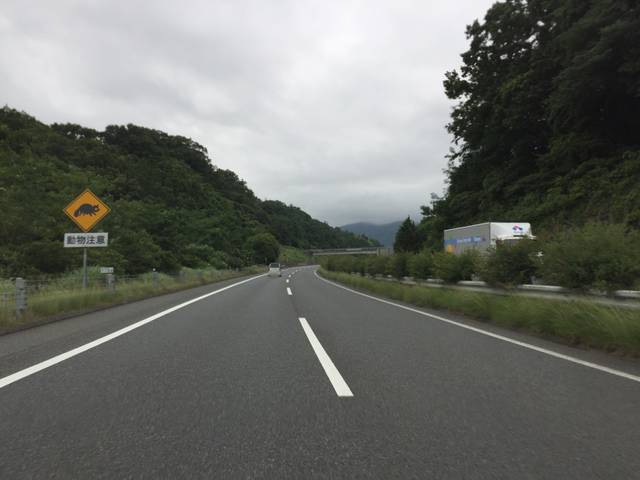
Region: Japan
Coordinates: 37.059, 140.831